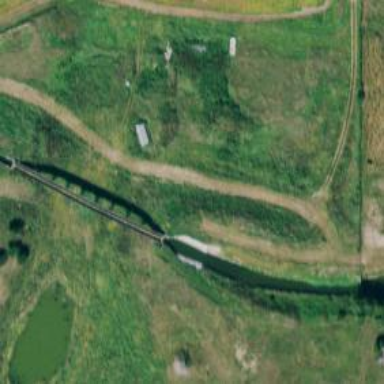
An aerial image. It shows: Viaduct bridge over canal.